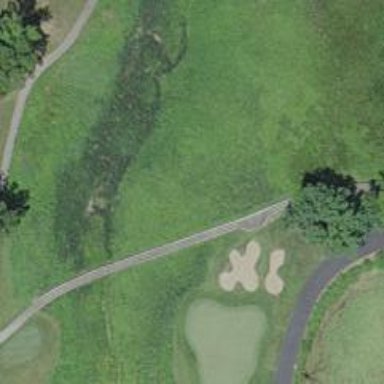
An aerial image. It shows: Service road with bridge used as golf cart path.